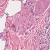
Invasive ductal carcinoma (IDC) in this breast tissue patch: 0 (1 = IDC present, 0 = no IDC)